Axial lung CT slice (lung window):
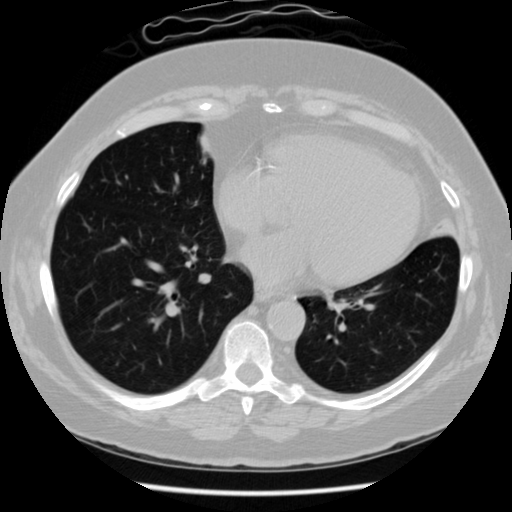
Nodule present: no